Question: Where, in Windows, is this  icon stored? I need to use it in a TaskDialog emulation for XP and am having a hard time tracking it down.
It's not in shell32.dll, explorer.exe, ieframe.dll or wmploc.dll (as these contain a lot of icons commonly used in Windows).
Edit:
For clarification, I am emulating a <URL> of this emulation and want to provide a full feature set.
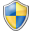
Answer: I wanted to point it out explicitly.
You are to put a on UI elements that will trigger an elevation: <URL>.
Of course, you don't to go spelunking around DLLs to extract images (although it certainly does make it easier at design time when you can design your design with a design time interface).
Microsoft provides a couple of supported (and therefore guaranteed) ways that you can get ahold of the shield icon at runtime:
- <URL>:- Extract a small icon'''
SHSTOCKICONINFO sii;
sii.cbSize = sizeof(sii);
SHGetStockIconInfo(SIID_SHIELD, SHGSI_ICON | SHGSI_SMALLICON, &sii);
hiconShield = sii.hIcon;
'''
- Extract a large icon'''
SHSTOCKICONINFO sii;
sii.cbSize = sizeof(sii);
SHGetStockIconInfo(SIID_SHIELD, SHGSI_ICON | SHGSI_LARGEICON, &sii);
hiconShield = sii.hIcon;
'''
- Extract an icon of custom size'''
SHSTOCKICONINFO sii;
sii.cbSize = sizeof(sii);
SHGetStockIconInfo(SIID_SHIELD, SHGSI_ICONLOCATION, &sii);
hiconShield = ExtractIconEx(sii. ...);
'''
- <URL>'''
Button_SetElevationRequiredState(hwndButton, TRUE);
'''
The article forgot to mention <URL>:
'''
hIconShield = LoadIcon(0, IDI_SHIELD);
'''
Although has been "superseded" by <URL>:
'''
hIconShield = LoadImage(0, IDI_SHIELD, IMAGE_ICON, desiredWith, desiredHeight, LR_SHARED); //passing LR_SHARED causes size to be ignored. And you must pass LR_SHARED
'''
## Loading the size you want - by avoiding shared images
In order to avoid loading a version of the icon, you have to load the icon directly out of the file.
We all know that the shield exists in 'user32.dll' as resource id '106':
'''
| Icon | Standard Icon ID | Real Resource ID |
|------------------|-------------------|------------------|
| IDI_APPLICATION | 32512 | 100 |
| IDI_QUESTION | 32514 | 102 |
| IDI_WINLOGO | 32517 | 105 |
| IDI_WARNING | 32515 | 101 |
| IDI_ERROR | 32513 | 103 |
| IDI_INFORMATION | 32516 | 104 |
| IDI_SHIELD | 32518 | 106 |
'''
That was undocumented spellunking.
can give us the actual, current, guaranteed to change in the future, path and index:
'''
TSHStockIconInfo sii;
ZeroMemory(@sii, SizeOf(sii));
sii.cbSize := SizeOf(sii);
SHGetStockIconInfo(SIID_SHIELD, SHGSI_ICONLOCATION, {var}sii);
'''
resulting in:
- 'C:\WINDOWS\System32\imageres.dll'- '-78'
You can load this image for the size you desire using 'LoadImage':
'''
HMODULE hmod := LoadLibrary(sii.szPath);
Integer nIconIndex := Abs(sii.iIcon); //-78 --> 78
ico = LoadImage(hmod, MAKEINTRESOURCE(nIconIndex), IMAGE_ICON, 256, 256, 0);
'''
Another slightly easier way is to use 'SHDefExtractIcon':
'''
HICON GetStockIcon(DWORD StockIconID, Integer IconSize)
{
HRESULT hr;
TSHStockIconInfo sii;
ZeroMemory(@sii, SizeOf(sii));
sii.cbSize := SizeOf(sii);
hr = SHGetStockIconInfo(SIID_SHIELD, SHGSI_ICONLOCATION, {var}sii);
OleCheck(hr);
HICON ico;
hr = SHDefExtractIcon(sii.szPath, sii.iIcon, 0, ref ico, null, IconSize);
OleCheck(hr);
return ico;
}
'''
It does the loading for you, and it handles the negative icon index (<URL>:
'''
HICON shieldIcon = GetStockIcon(SIID_SHIELD, 256);
'''
Personally, i then use WIC to wrap that into a IWICBitmap:
'''
IWICBitmap GetStockWicBitmap(DWORD StockIconID, Integer IconSize)
{
HICON ico = GetStockIcon(StockIconID, IconSize);
IWICBitmap bitmap;
IWICImagingFactory factory = new WICImagingFactory();
HRESULT hr = factory.CreateBitmapFromHICON(ico, out bitmap);
OleCheck(hr);
return bitmap;
}
'''
and so:
'''
IWICBitmap bmp = GetStockWicBitmap(SIID_SHIELD, 256);
'''
Now that you have the bitmap, at runtime, do with it what you want.
## Small and Large
The problem with 'ExtractIconEx' is that you're again stuck with the two shell sizes:
- 'GetSystemMetrics(SM_CXSMICON)'- 'GetSystemMetrics(SM_CXICON)'
Loading icons is something that is <URL>:
- - - - - - - - - - -
## Icons available through SHGetStockIconInfo
Microsoft gives a handy page that gives an example, and description, of all the stock icons.
- <URL>
And the 256px shield icon (as of Windows 10):
<URL>